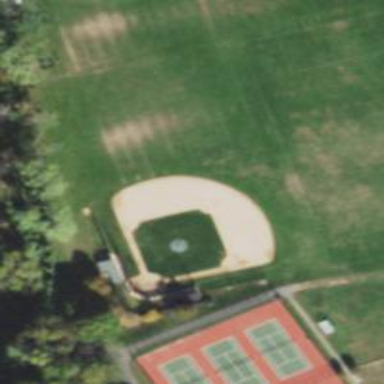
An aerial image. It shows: Baseball pitch for leisure land.